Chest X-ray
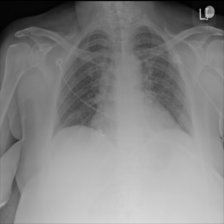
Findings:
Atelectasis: negative
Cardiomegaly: negative
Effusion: negative
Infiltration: negative
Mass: negative
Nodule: negative
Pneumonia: negative
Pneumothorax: negative
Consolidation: negative
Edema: negative
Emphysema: negative
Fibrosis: negative
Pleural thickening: negative
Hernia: negative